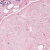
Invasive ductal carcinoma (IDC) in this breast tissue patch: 0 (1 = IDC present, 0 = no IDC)